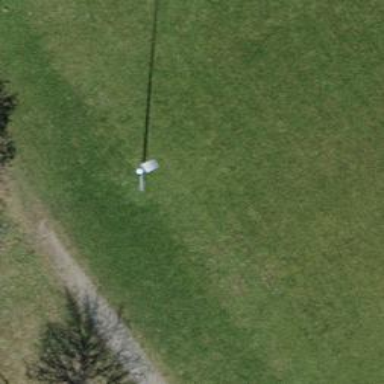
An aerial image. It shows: Floodlight lamp.